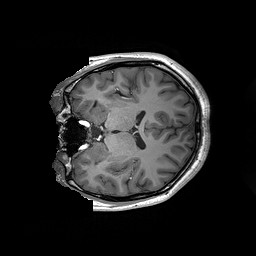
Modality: T1w
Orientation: coronal
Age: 21
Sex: female
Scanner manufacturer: siemens
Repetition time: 2.2 s
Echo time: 0.00244 s